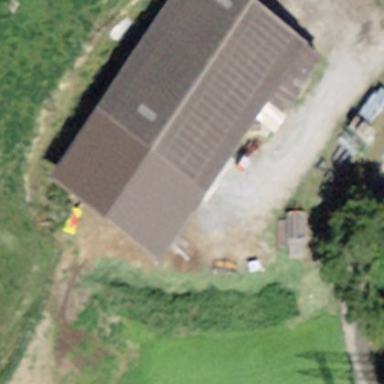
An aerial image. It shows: Farm building.